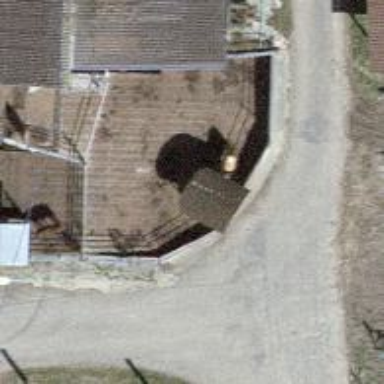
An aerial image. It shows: Farm shop.